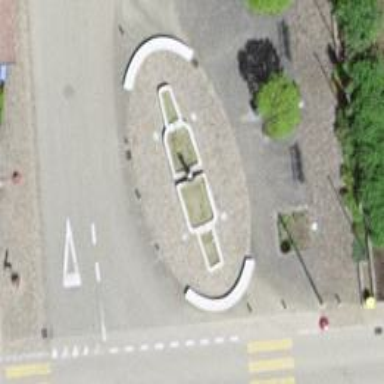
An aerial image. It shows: Beautiful fountain.